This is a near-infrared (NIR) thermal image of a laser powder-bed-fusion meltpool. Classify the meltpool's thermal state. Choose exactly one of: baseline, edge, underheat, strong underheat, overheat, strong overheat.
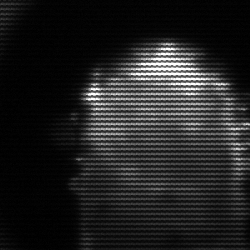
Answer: baseline